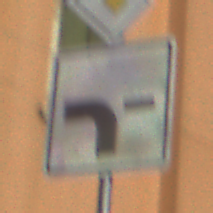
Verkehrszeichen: VerlaufVorfahrtsstrasse6
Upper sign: Vorfahrtsstrasse
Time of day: MorningAfternoon
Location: Outdoor (Urban)
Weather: Clear
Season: NotSpecified
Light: Natural